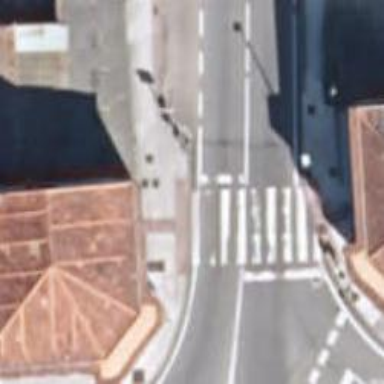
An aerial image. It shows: Marked crossing on footway with traffic-calming table.